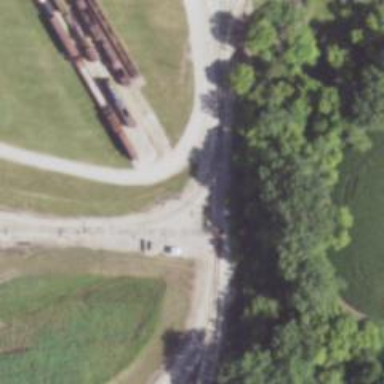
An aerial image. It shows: Railway crossing.